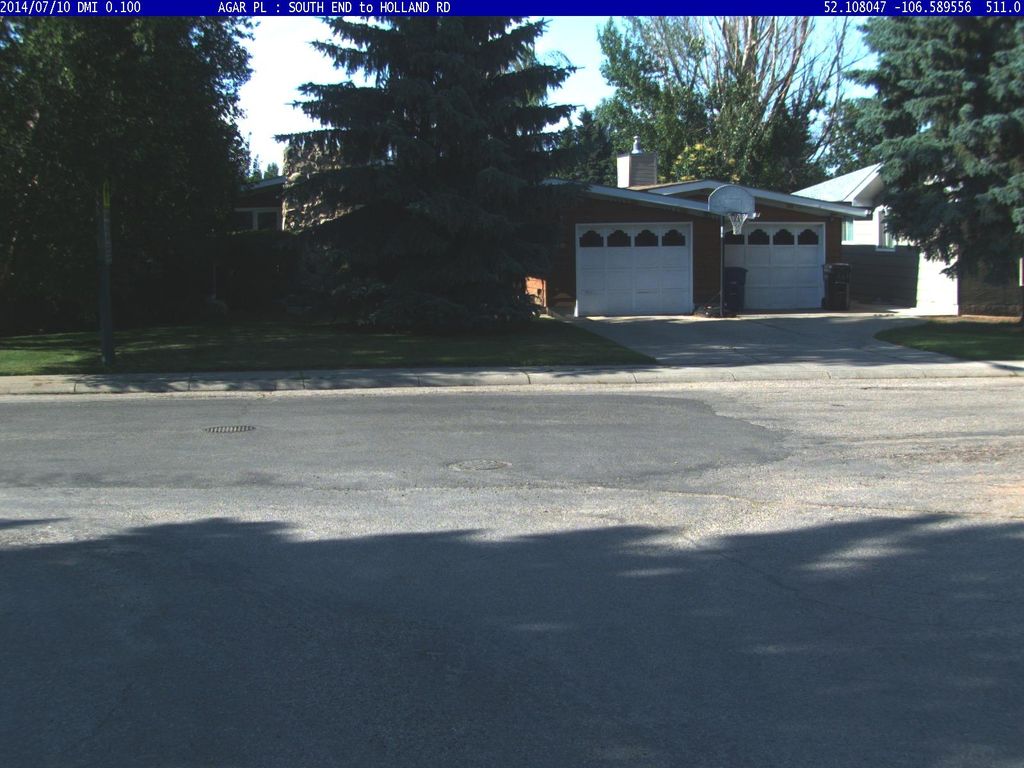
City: saskatoon